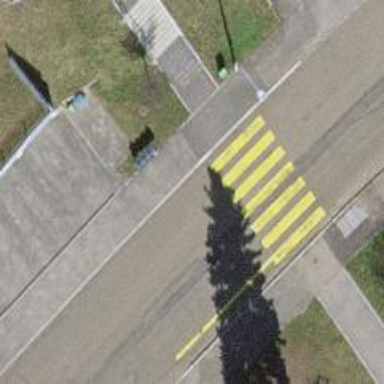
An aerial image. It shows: Steps made of asphalt.